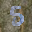
Label: 5